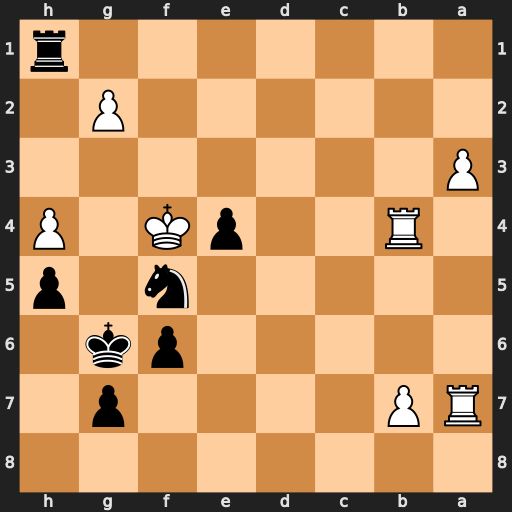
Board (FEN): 8/RP4p1/5pk1/5n1p/1R2pK1P/P7/6P1/7r
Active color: b
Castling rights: -
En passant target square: -
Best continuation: Rxh4+ g4 Rxg4#